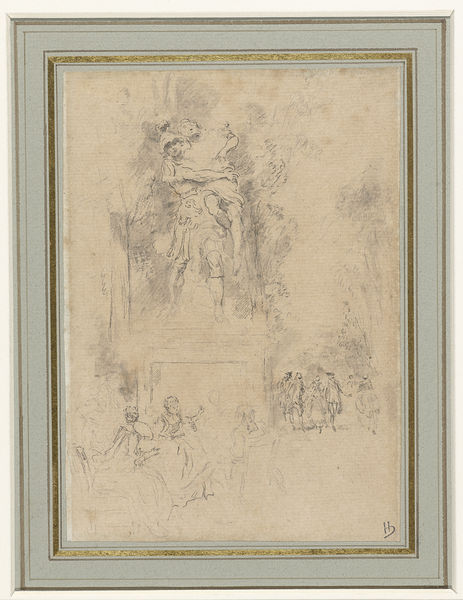
Titel: De tuin van de Tuilerieën
Künstler: Gabriel Jacques de Saint-Aubin
Standort: Amsterdam
Institution: Rijksmuseum
Schlagwörter: frau, kleider, vordergrund, sockel, bild, signatur, rokoko, bilderrahmen, studie, bleistift, schwach, erhöht, grußße